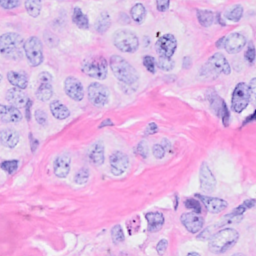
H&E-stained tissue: Breast